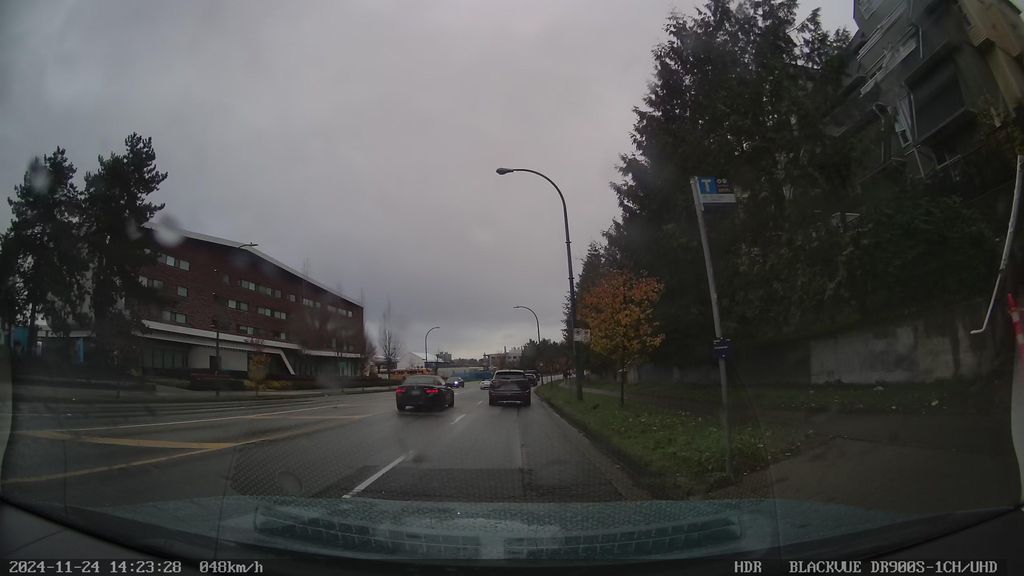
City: vancouver